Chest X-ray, AP view. Patient: 23 years old, sex F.
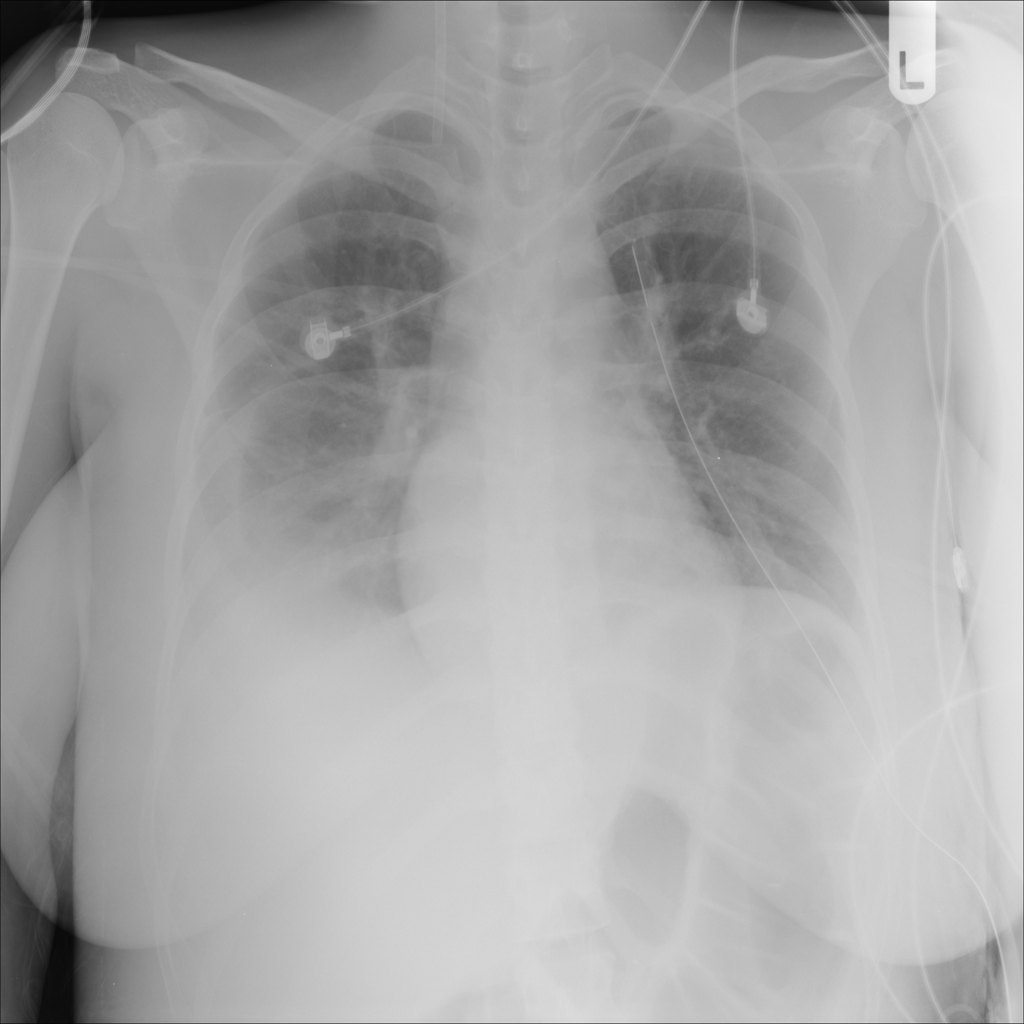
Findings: No Finding